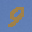
Label: 9